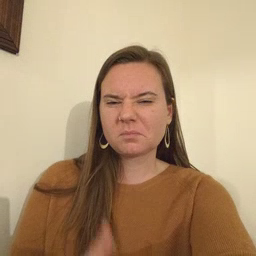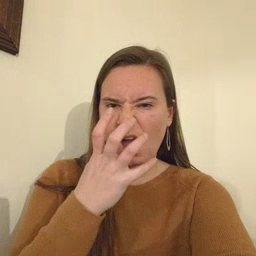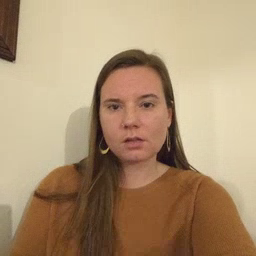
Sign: mad